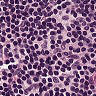
Metastatic tissue present: no